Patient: sex M, age 57
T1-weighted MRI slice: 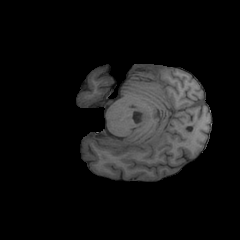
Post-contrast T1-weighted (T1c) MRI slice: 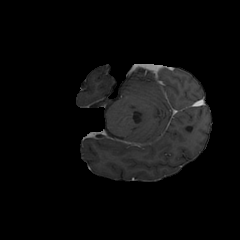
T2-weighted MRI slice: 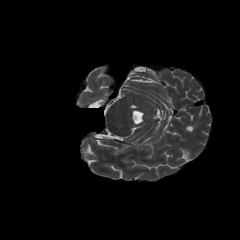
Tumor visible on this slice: no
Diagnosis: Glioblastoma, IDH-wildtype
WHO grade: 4